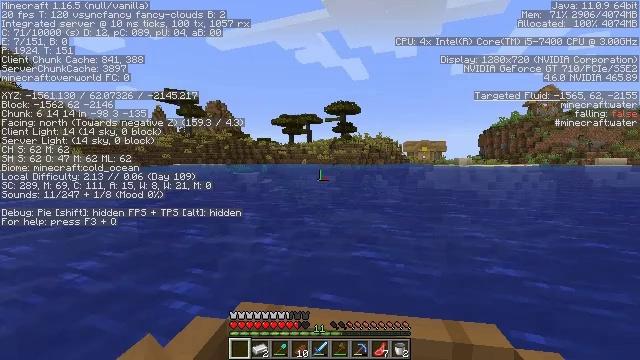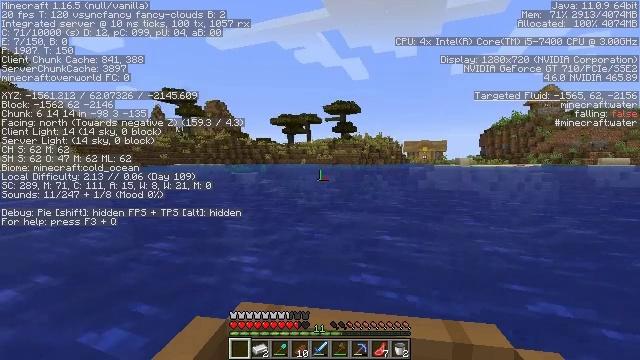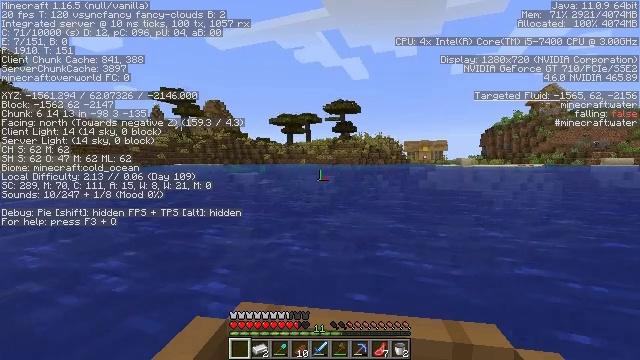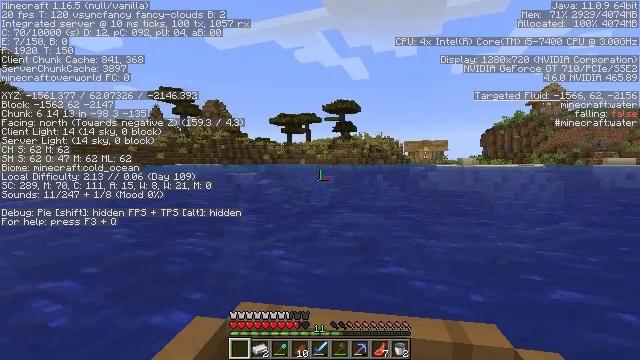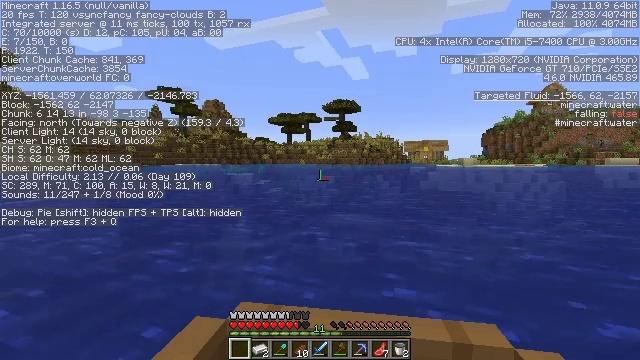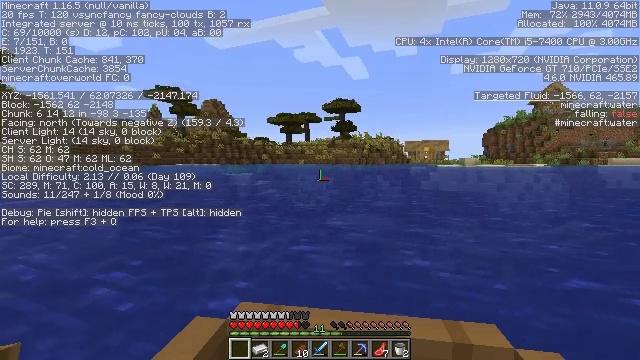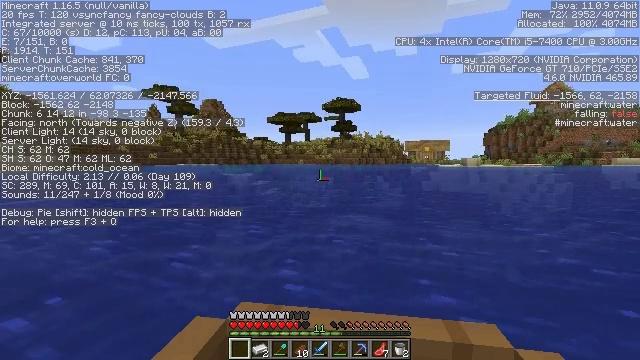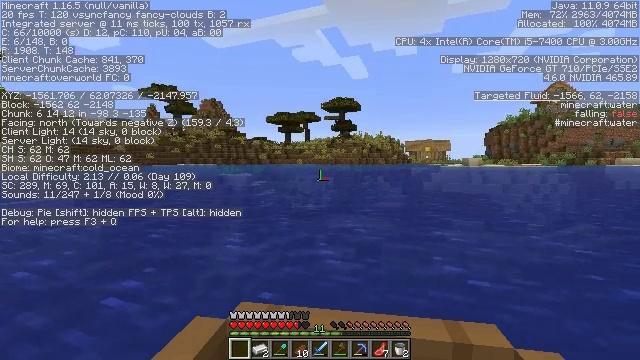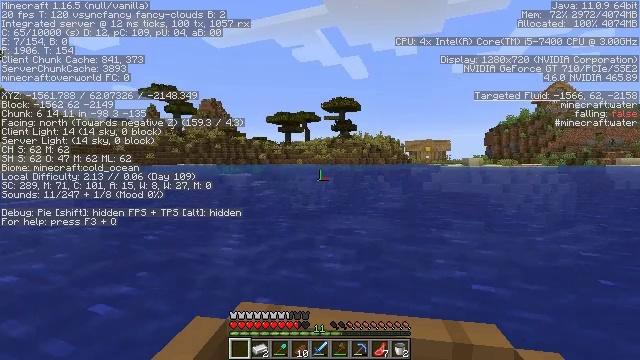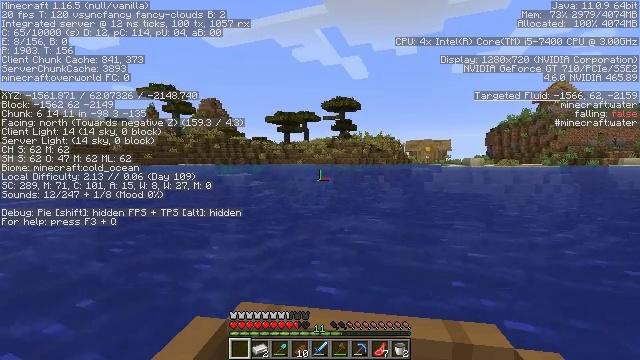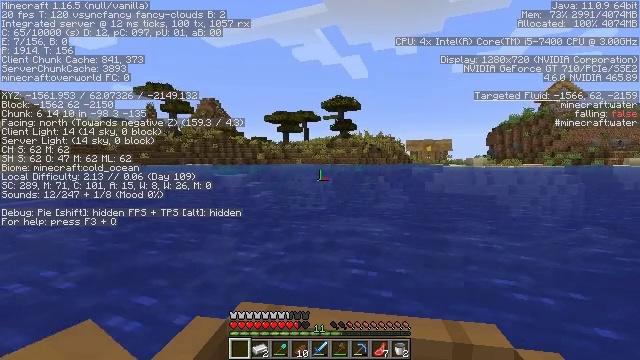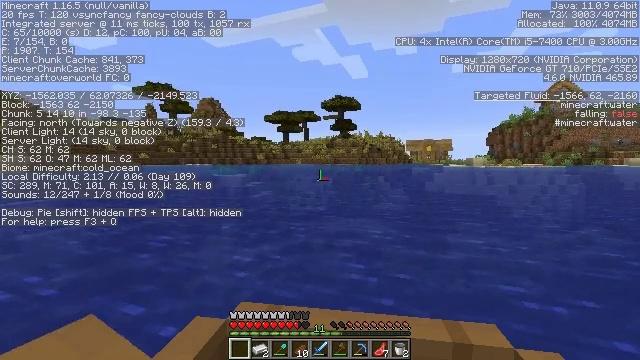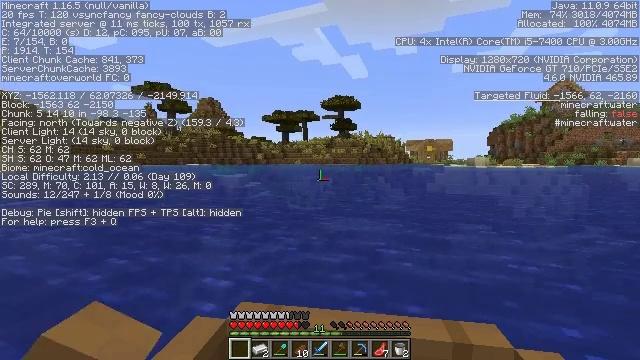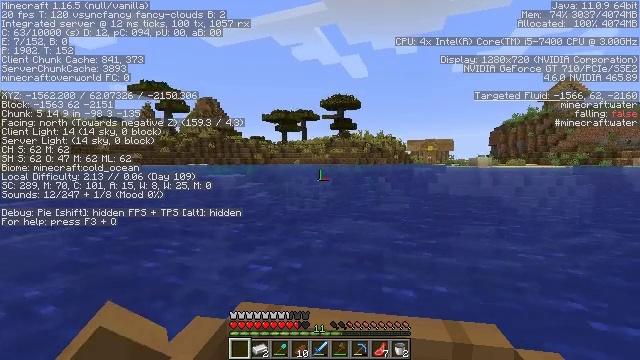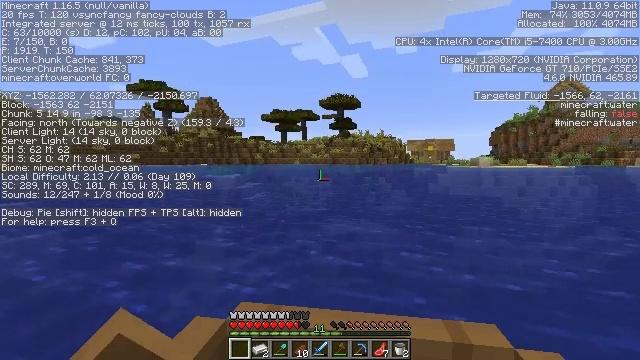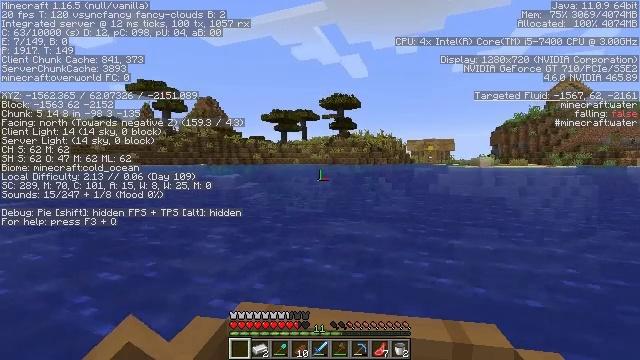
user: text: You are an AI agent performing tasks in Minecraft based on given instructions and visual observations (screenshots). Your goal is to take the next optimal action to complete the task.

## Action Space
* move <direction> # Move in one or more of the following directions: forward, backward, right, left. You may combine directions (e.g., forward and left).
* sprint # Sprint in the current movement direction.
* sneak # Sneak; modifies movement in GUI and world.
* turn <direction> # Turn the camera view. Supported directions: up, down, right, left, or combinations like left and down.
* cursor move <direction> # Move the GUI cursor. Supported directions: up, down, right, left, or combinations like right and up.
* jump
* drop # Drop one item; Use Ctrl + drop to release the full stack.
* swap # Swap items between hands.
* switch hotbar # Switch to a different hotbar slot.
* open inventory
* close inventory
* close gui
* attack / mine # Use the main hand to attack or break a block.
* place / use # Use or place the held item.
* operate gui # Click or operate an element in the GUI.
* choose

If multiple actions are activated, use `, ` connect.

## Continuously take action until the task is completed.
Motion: motion action
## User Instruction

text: Collect a hay block for crafting.
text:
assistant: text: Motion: move forward
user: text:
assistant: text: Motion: move forward
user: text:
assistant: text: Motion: move forward
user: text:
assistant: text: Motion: move forward
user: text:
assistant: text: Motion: move forward
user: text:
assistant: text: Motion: move forward
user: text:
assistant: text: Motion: move forward
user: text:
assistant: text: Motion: move forward
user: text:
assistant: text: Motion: move forward
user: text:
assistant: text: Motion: move forward
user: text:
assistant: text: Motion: move forward
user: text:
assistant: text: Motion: move forward
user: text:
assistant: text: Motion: move forward
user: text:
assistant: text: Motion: move forward
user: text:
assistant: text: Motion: move forward
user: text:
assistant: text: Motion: move forward
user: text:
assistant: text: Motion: move forward
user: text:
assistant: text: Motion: move forward
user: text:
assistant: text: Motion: move forward
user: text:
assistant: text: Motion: move forward
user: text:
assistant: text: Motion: move forward
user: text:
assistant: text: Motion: move forward
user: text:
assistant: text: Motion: move forward
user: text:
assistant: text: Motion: move forward
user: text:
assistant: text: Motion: move forward
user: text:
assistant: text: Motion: move forward
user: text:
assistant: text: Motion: move forward
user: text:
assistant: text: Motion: move forward
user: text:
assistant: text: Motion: move forward
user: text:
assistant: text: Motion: move forward